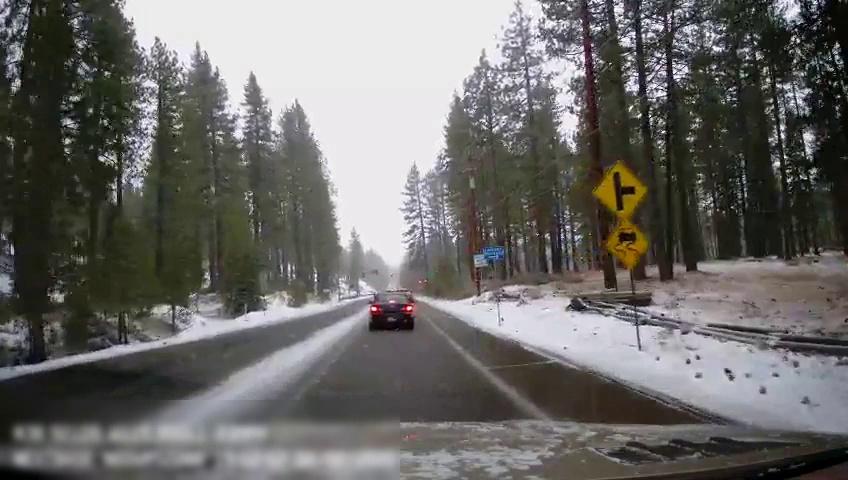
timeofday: Day
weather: Snowy
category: Drivable Space
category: Vehicles | Car
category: Lanes | Opposite Lane
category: Lanes | Current Lane
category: Traffic | Signs
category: Traffic | Signs
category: Traffic | Signs
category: Traffic | Signs